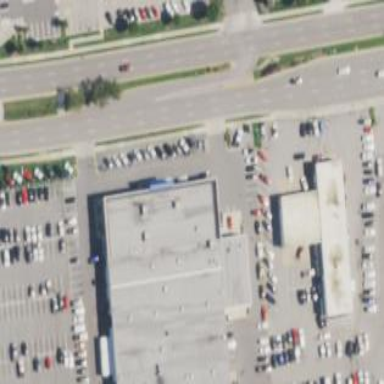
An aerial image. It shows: Building that houses car shop.